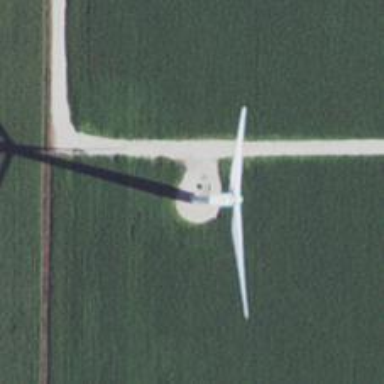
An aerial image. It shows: Wind generator using wind turbines of horizontal axis.